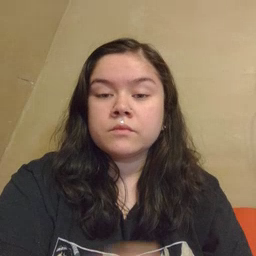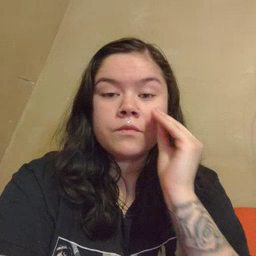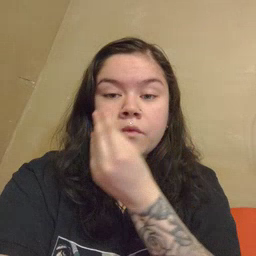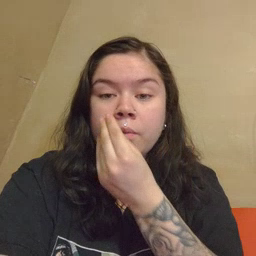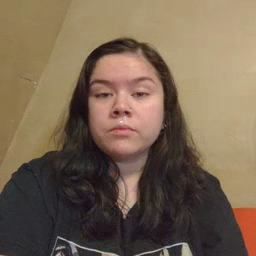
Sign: flower